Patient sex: F
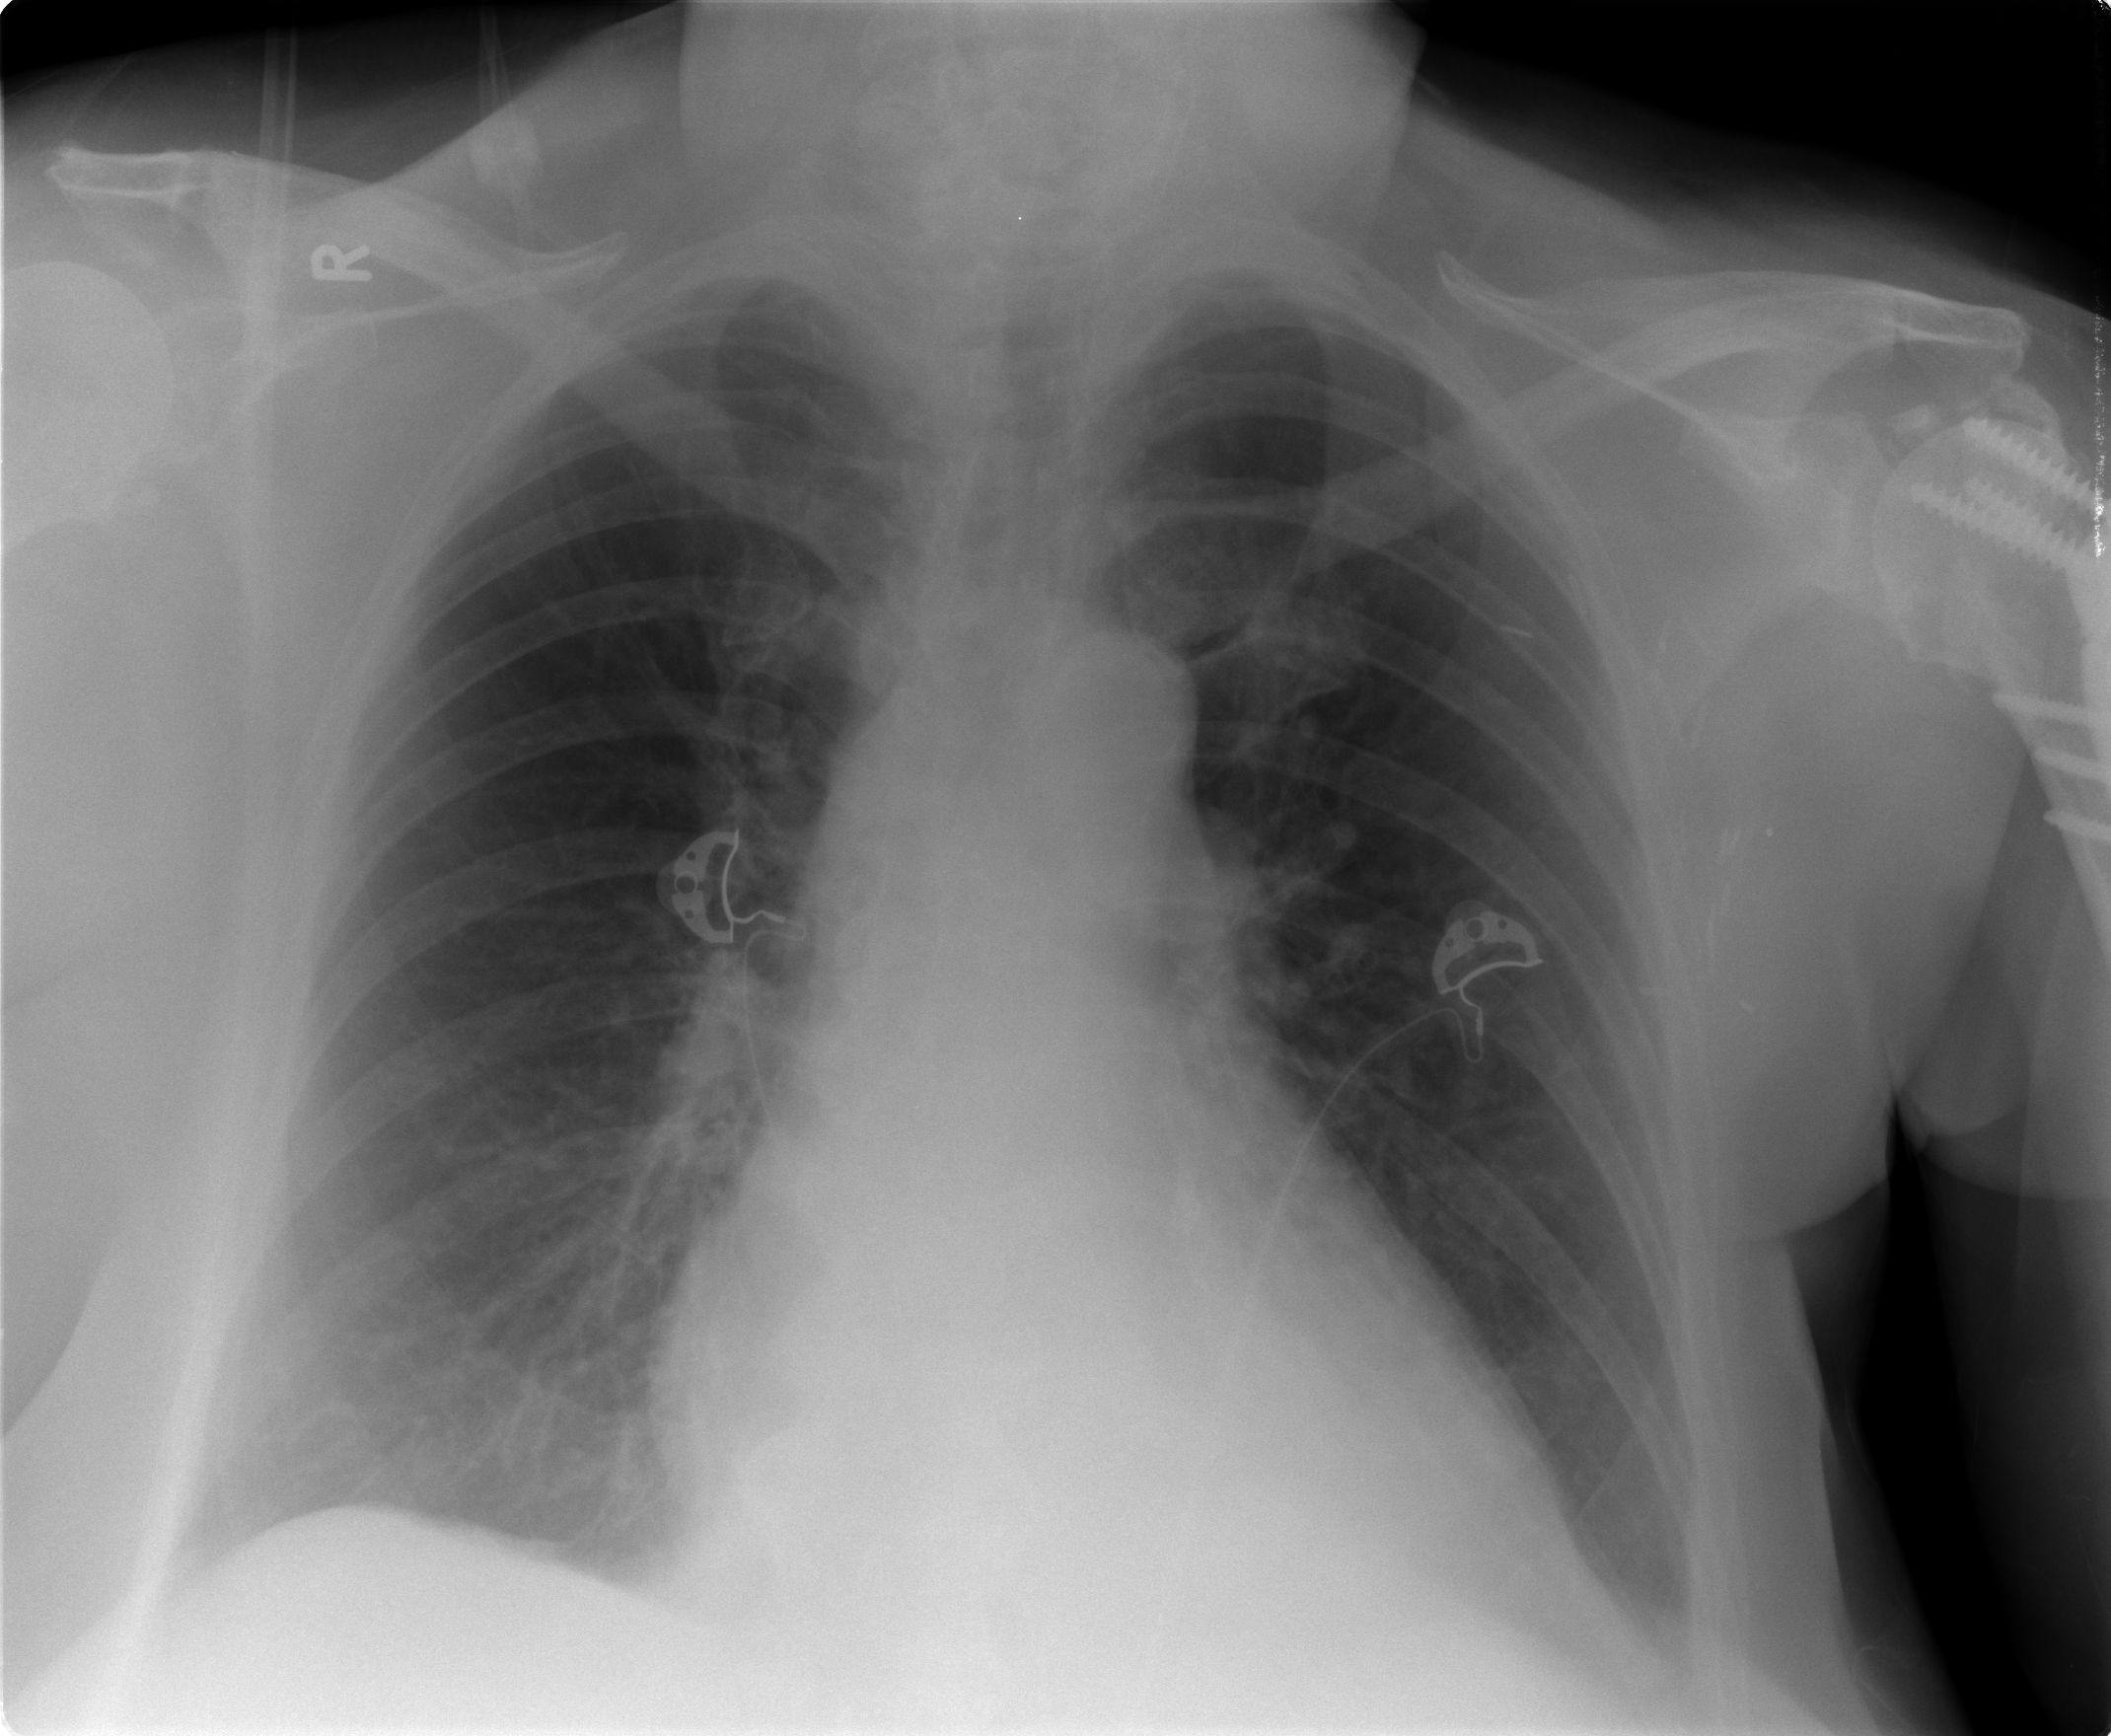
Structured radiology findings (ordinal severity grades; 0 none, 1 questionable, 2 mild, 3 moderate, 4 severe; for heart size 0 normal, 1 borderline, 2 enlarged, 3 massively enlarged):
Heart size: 2
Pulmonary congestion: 1
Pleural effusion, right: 0
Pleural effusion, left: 1
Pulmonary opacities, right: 0
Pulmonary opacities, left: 0
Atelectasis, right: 1
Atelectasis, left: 1